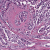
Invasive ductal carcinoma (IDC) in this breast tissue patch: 1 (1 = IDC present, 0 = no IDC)